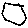
Label: hexagon